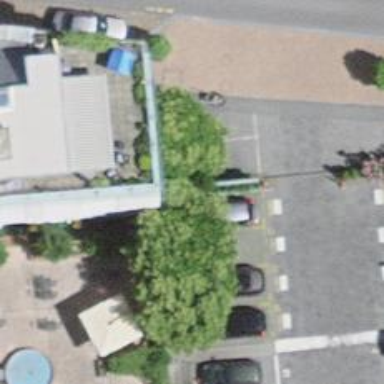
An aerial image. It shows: Charging station.